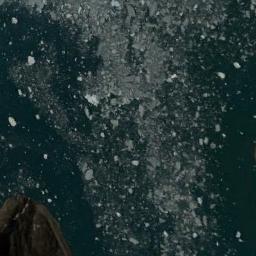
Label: sea_ice